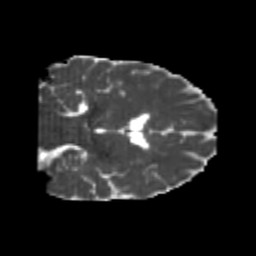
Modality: MD
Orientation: coronal
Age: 22
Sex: male
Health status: healthy
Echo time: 0.074 s